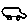
Label: car